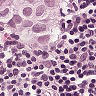
Metastatic tissue present: yes